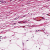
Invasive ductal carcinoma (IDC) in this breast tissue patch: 0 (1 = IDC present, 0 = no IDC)